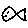
Label: fish